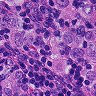
Metastatic tissue present: yes